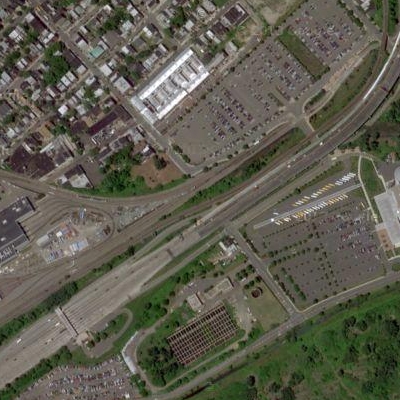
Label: Parking